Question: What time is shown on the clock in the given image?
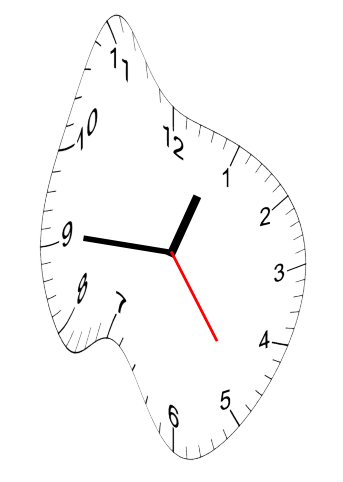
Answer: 12:45:24